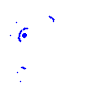
Particle: kaon